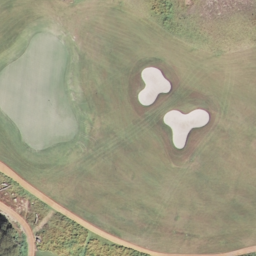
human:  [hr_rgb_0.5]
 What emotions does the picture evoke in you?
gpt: golf course